Question: I've got a data frame that looks like:
'''
Data<- data.frame(item1=c(1, 2, 3, 4, 5, 1, 2, 3, 4, 5, NA, 5, NA, NA),
item2=c(1, 2, 2, 4, 1, 1, 2, 3, 5, 5, NA, NA, NA, NA),
item3=c(1, 2, 2, 4, 1, 1, 2, 3, 5, 5, NA, NA, NA, NA),
item4=c(1, 2, 2, 4, 1, 1, 4, 3, 1, 5, NA, 3, NA, NA),
item5=c(1, 5, 2, 4, 2, 1, 2, 3, 5, 5, NA, NA, 1, NA))
'''
and I've got a function defined, that extract column frequencies and plot it without NA's
'''
frequencies <- function(x,K=5)
{
p <- length(x) # items
n <- nrow(x) # observations
r <- (5, NA) # values
myf <- function(y) # extract frequencies
{
y <- y[!is.na(y)]
y <- as.factor(y)
aux <- summary(y)
res <- rep(0, r)
res[1:r %in% names(aux)] <- aux
100 * res / sum(res)
}
freqs <- apply(x, 2, FUN = myf) # apply myf by columns
df2 <- expand.grid(vals = 1:r, item = 1:p) # all possible combinations
df2$freq <- as.numeric(freqs) # add frequencies
# graph
plot(df2$item,df2$vals,type="n",xlim=c(1,p),ylim=c(1,r),xaxt = "n",
xlab="", ylab="", ann=FALSE)
axis(1, labels=FALSE)
labs <- paste(names(x)) ##labels=c("v1", "v2", ...)
text(1:p, srt = 60, adj=0.5, pos=1, las=2,
labels = labs, xpd = TRUE, par("usr")[1], cex.main=0.8, offset=1)
points(df2$item,df2$vals,pch=22,col="black", bg="gray", cex=(df2$freq/n)*K)
}
'''
I would like NA's to be ploted as a "value" (in y coordinate) so my plot can look similar to that one (that has been edited with an editor, no R):

Thank you in advance,
Angulo
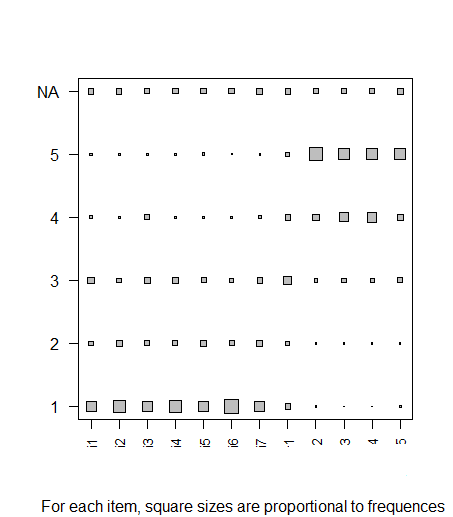
Answer: Another possibility where you 'melt' your data to long format, then count with 'table' using 'exclude = NULL' to also count 'NA'. Check 'scale_size_area' if you want to make frequencies proportional to area rather than width of the squares.
'''
library(reshape2)
library(ggplot2)
Data2 <- melt(Data)
Data3 <- with(Data2, as.data.frame(table(variable, value, exclude = NULL)))
Data3 <- Data3[!is.na(Data3$variable), ]
ggplot(data = Data3, aes(x = variable, y = value, size = Freq)) +
geom_point(shape = 0)
'''